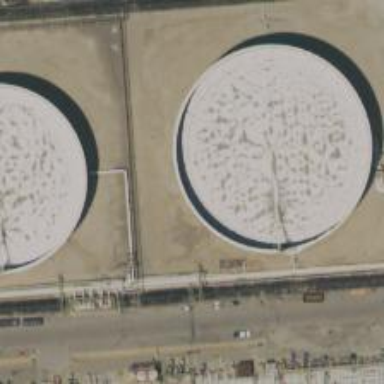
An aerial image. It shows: Industrial building housing storage tank.